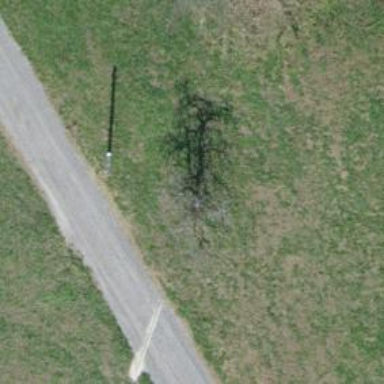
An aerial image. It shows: Minor power line.